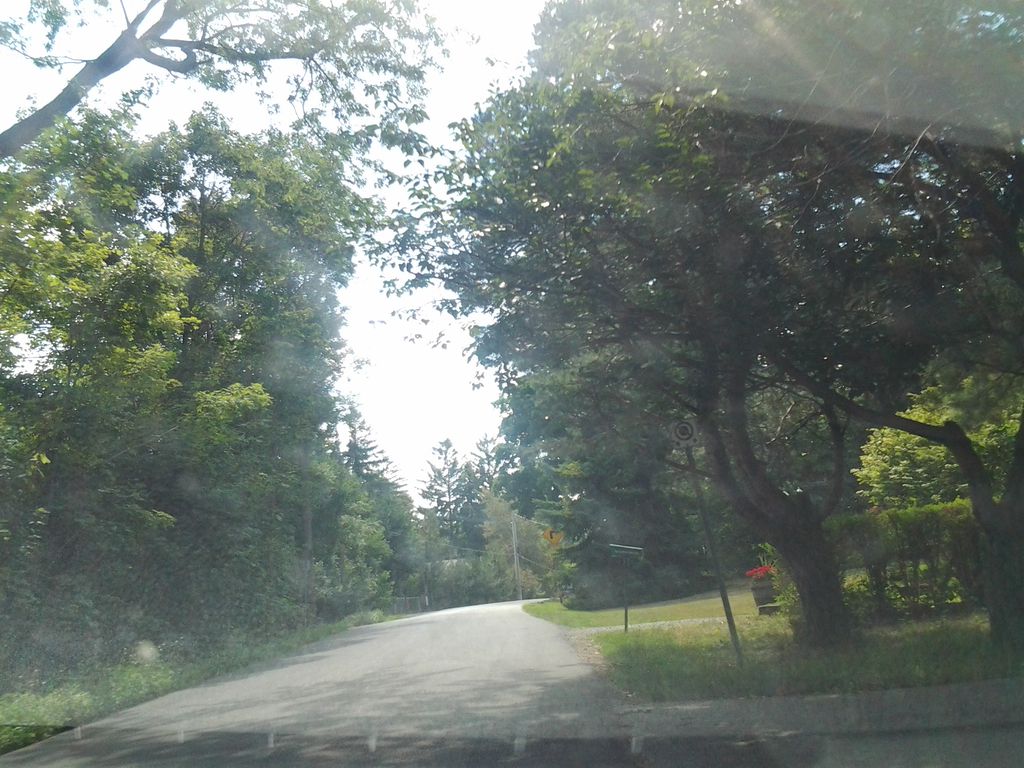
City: hamilton